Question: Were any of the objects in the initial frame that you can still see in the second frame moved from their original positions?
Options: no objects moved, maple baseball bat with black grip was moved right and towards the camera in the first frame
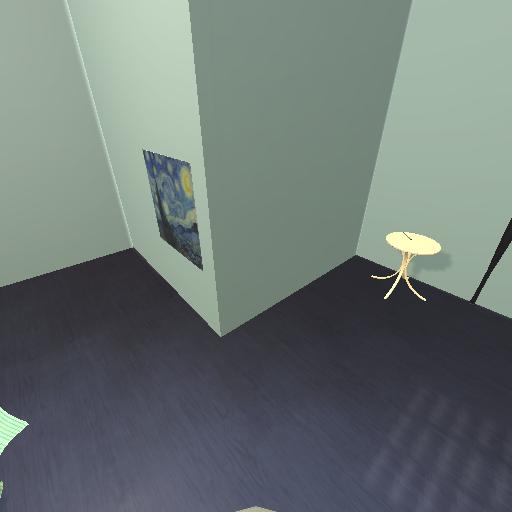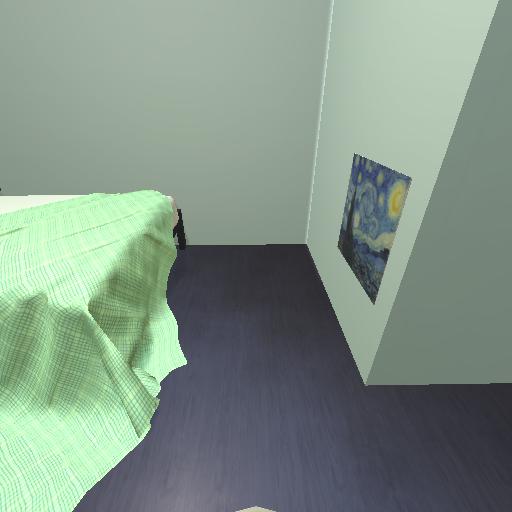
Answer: no objects moved